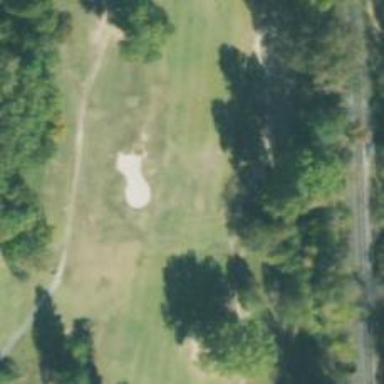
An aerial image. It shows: Golf hole.